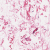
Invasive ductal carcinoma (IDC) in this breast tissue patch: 0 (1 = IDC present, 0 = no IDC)